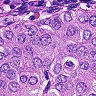
Metastatic tissue present: yes